Field crop: maize
Growth stage: 2
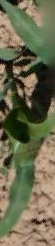
Species: maize